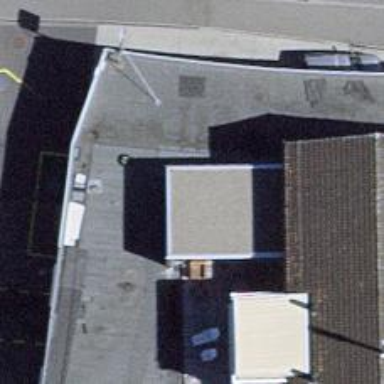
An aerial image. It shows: Car repair shop.